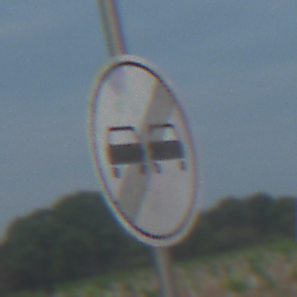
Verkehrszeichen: EndeUeberholverbot
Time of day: SunriseSunset
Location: Outdoor (Nature)
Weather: PartlyCloudy
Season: NotSpecified
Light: Natural